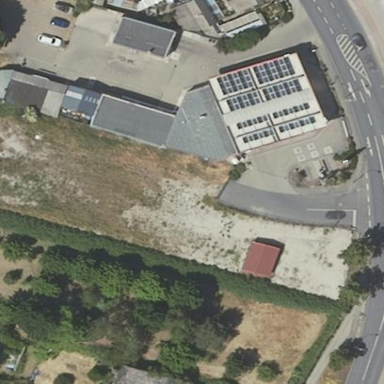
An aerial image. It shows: Fuel station.